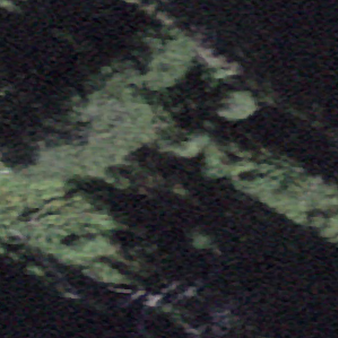
Label: other